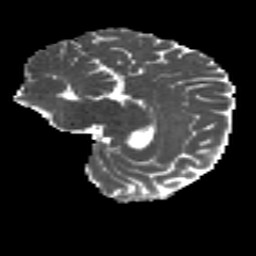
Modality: MD
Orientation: sagittal
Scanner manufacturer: siemens
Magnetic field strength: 3 T
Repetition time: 4.16 s
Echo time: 0.0806 s